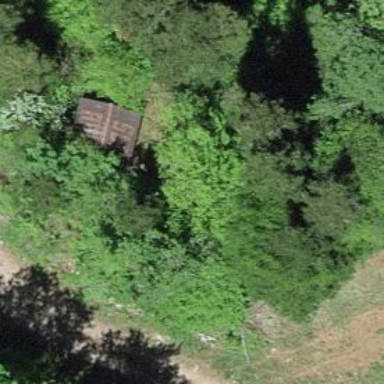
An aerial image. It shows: Picnic shelter provides comfortable rest area.